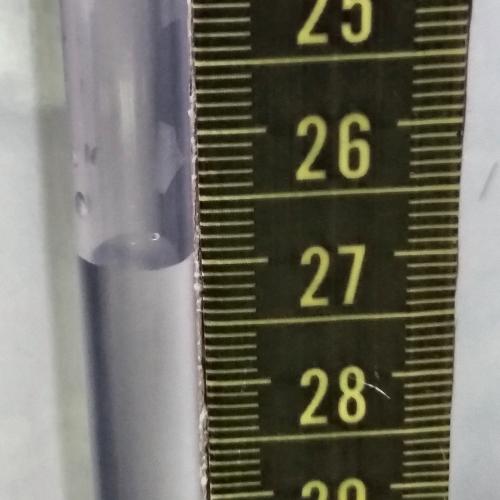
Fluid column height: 27.0 cm